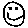
Label: smiley face